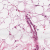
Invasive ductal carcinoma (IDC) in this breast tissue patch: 0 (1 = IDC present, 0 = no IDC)